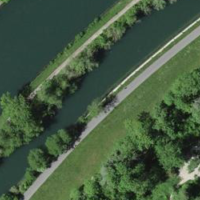
EUNIS habitat code: 41
Species observed at this site:
Prunus padus
Filipendula ulmaria